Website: apple-inc
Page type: account-selection
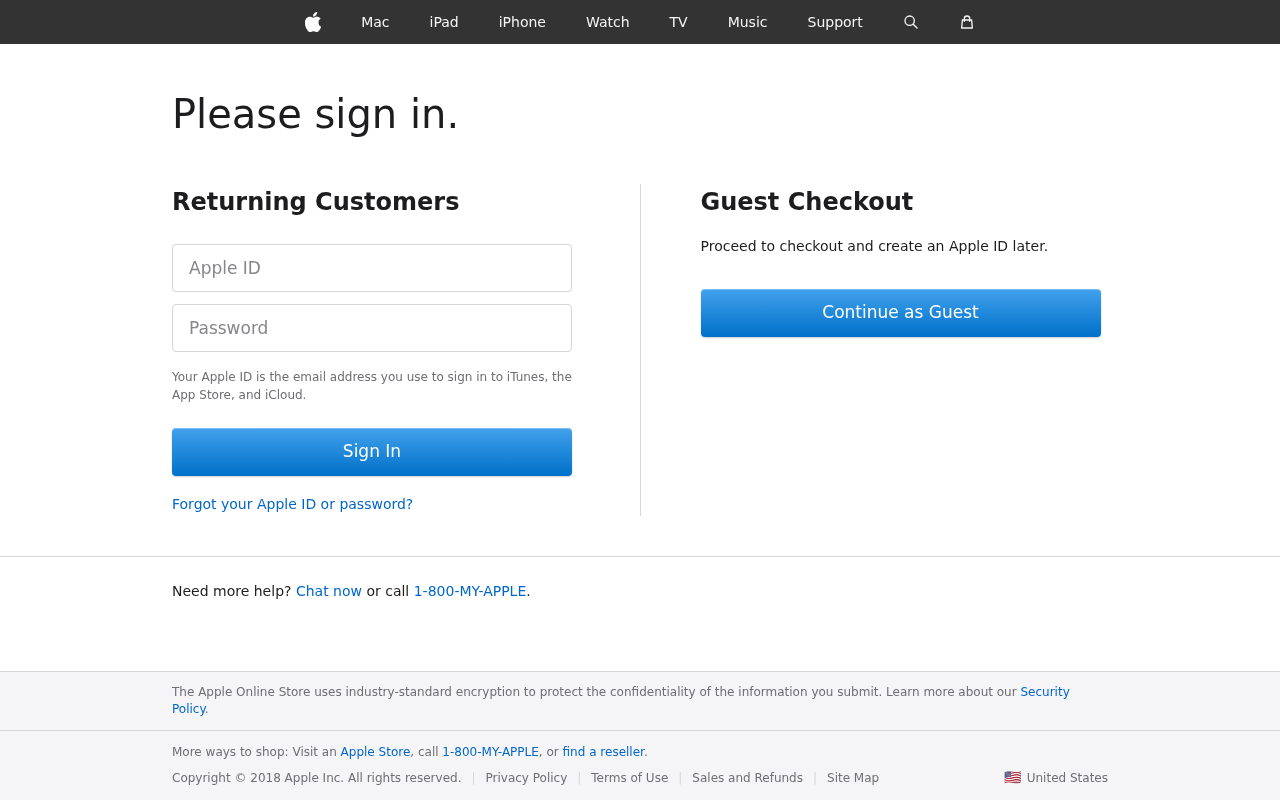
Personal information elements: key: PII_LOGIN_USERNAME
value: jasmine.lee